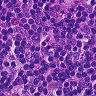
Metastatic tissue present: no